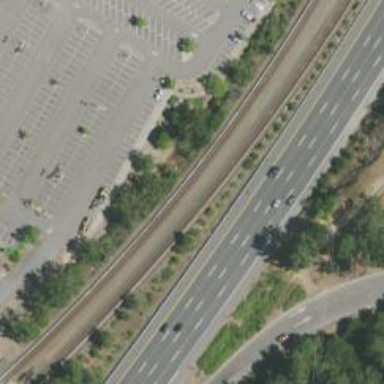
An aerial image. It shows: View of motorway.